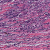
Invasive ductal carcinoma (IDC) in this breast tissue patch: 1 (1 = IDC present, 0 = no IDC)